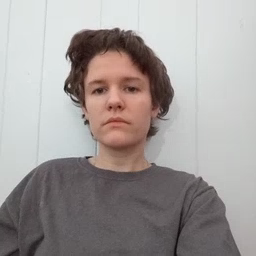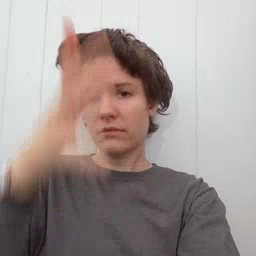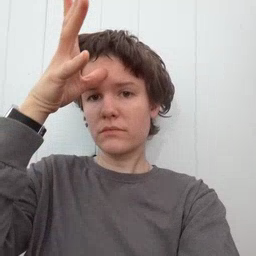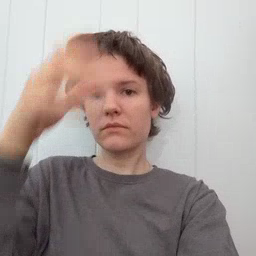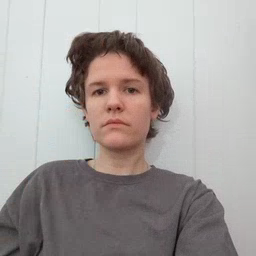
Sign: dad